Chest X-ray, PA view. Patient: 52 years old, sex M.
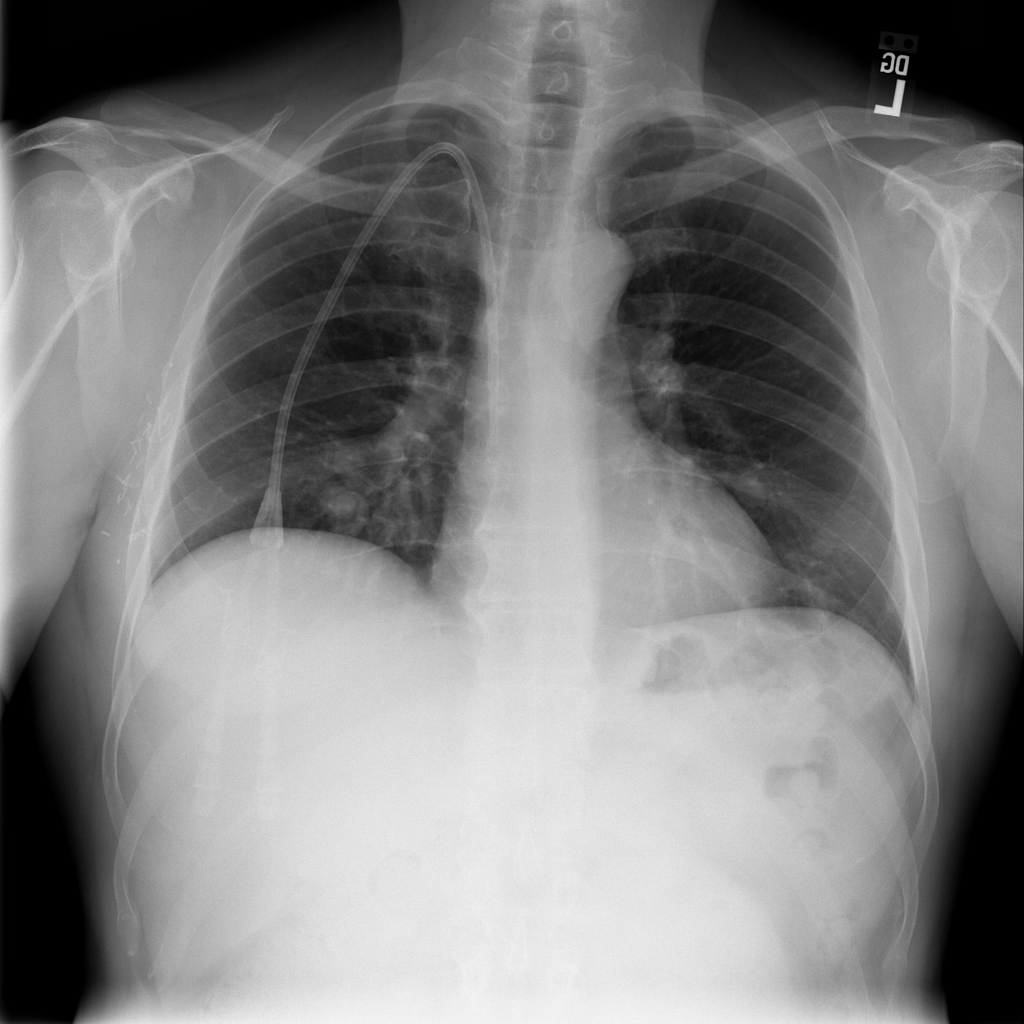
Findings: Infiltration, Nodule